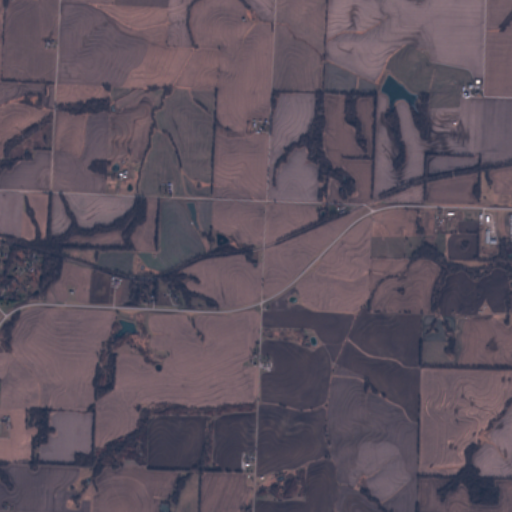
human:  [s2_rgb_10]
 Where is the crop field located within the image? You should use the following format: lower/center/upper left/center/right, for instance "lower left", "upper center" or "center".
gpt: The crop field is located in the upper right of the image.
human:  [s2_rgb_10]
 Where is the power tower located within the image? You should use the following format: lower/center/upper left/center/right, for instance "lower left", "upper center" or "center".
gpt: There is no power tower in the image.